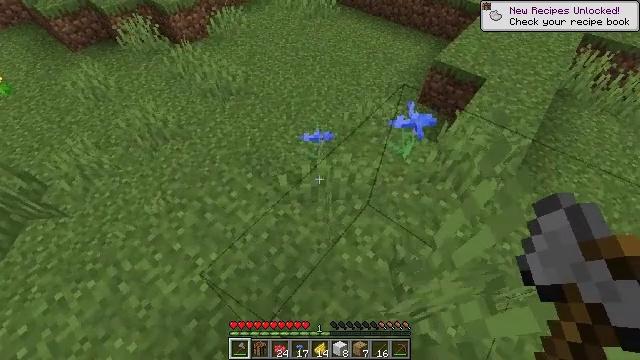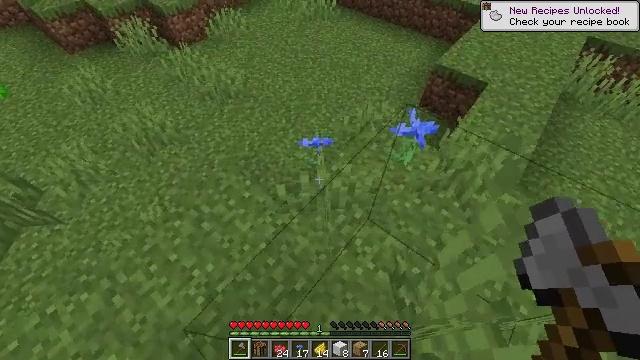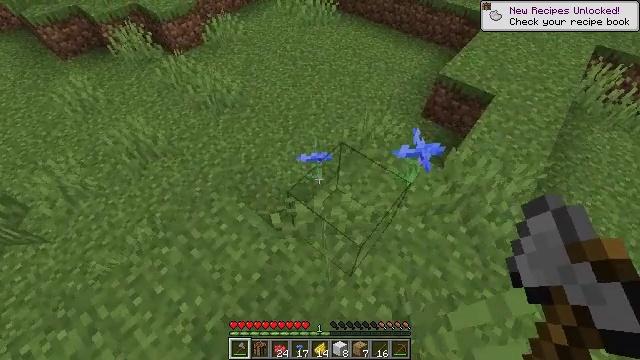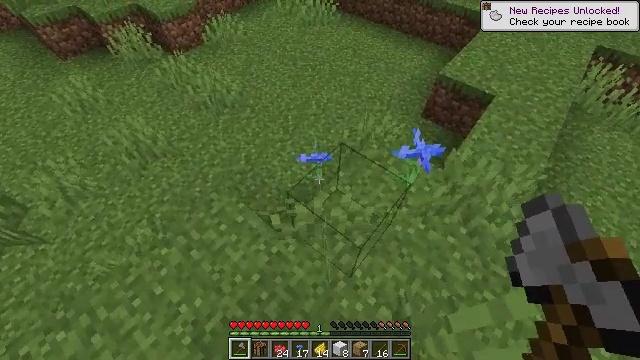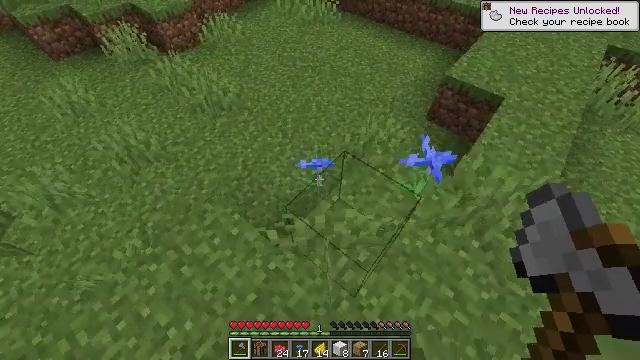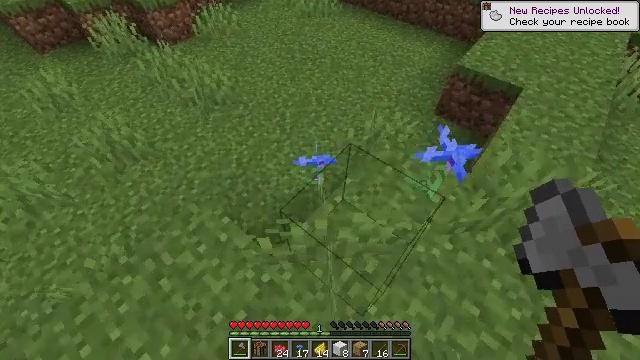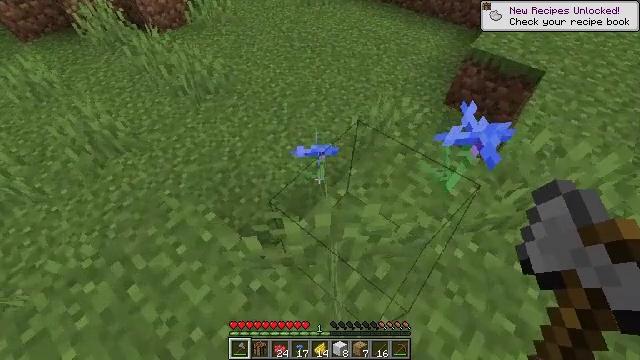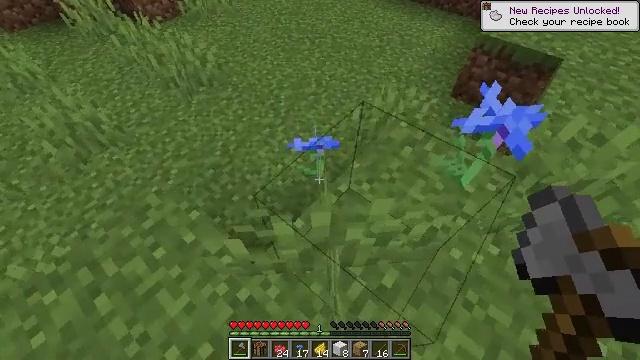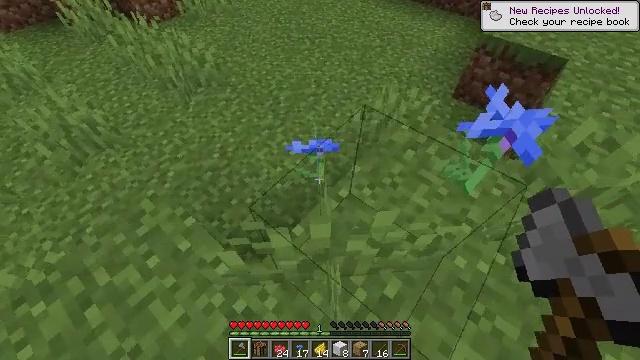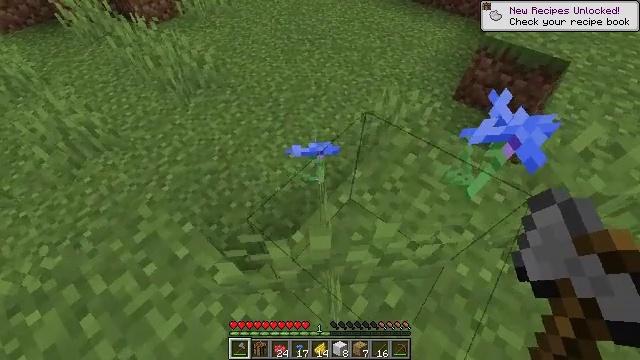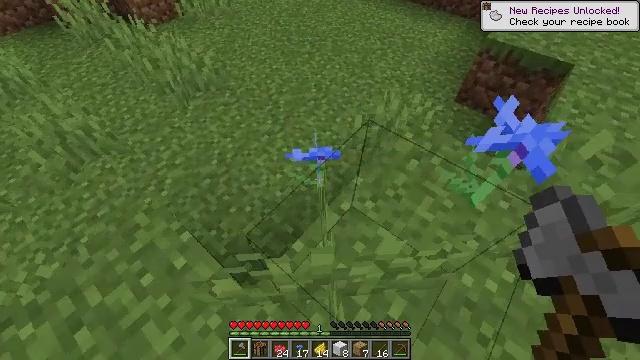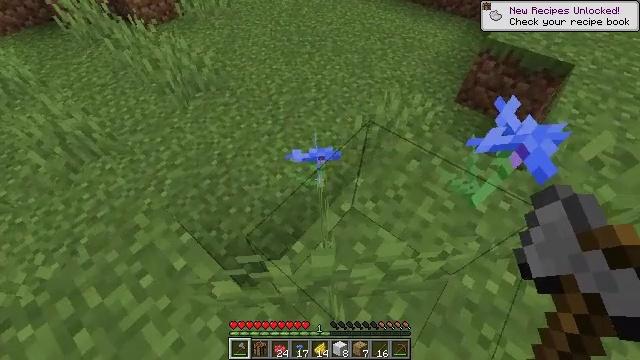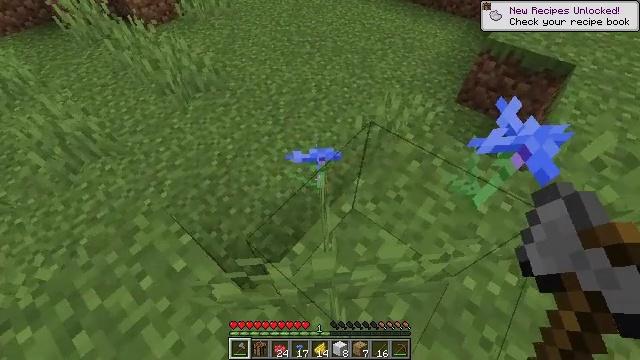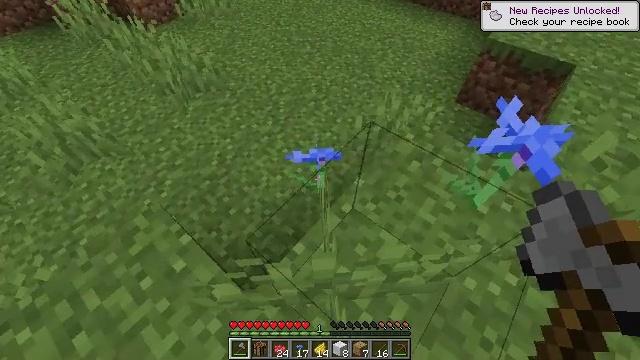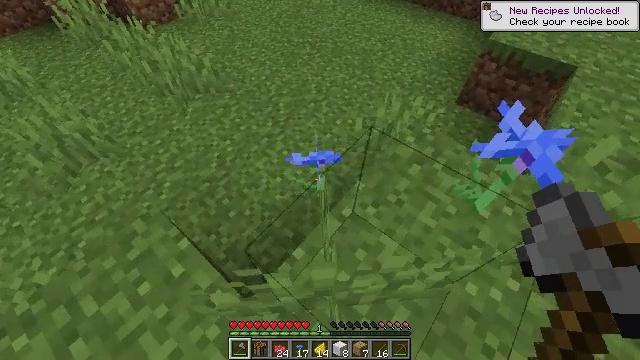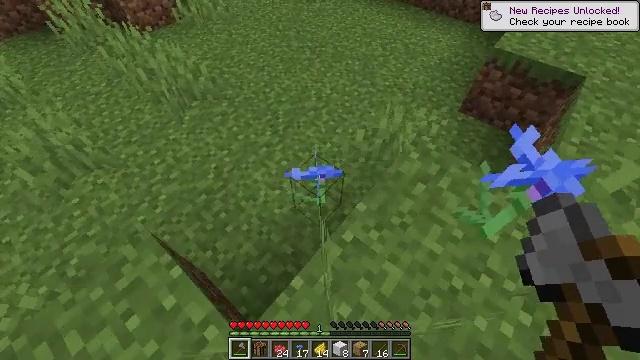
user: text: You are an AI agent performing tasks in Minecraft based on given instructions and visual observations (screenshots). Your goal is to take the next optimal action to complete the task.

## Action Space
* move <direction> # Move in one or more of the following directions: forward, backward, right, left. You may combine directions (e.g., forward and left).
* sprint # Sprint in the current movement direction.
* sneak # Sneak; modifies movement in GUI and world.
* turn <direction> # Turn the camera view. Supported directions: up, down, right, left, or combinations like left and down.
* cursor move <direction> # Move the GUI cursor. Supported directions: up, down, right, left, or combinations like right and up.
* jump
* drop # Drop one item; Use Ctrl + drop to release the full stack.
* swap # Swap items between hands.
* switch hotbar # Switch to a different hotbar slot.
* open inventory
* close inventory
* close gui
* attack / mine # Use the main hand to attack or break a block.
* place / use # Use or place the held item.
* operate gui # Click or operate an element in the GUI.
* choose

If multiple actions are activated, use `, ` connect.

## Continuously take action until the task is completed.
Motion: motion action
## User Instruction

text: Break the cornflower to collect it.
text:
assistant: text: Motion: move forward
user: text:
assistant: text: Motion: move forward
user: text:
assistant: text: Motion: move forward
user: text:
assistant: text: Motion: move forward
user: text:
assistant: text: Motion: no_op
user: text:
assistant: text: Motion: no_op
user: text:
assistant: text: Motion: no_op
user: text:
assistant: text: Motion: no_op
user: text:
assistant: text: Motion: no_op
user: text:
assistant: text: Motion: no_op
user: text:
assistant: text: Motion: no_op
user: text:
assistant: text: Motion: no_op
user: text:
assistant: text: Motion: no_op
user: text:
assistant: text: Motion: move forward
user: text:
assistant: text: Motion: move forward
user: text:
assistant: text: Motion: move forward
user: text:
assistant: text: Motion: move forward
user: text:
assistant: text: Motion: move forward, turn down
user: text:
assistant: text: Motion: turn down
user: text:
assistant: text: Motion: no_op
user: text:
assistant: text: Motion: no_op
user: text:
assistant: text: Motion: no_op
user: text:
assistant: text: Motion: turn down
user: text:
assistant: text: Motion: turn down
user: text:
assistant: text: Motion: no_op
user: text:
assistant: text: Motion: turn down
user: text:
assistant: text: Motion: attack / mine
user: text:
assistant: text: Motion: attack / mine
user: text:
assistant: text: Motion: no_op
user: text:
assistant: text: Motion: turn left and down